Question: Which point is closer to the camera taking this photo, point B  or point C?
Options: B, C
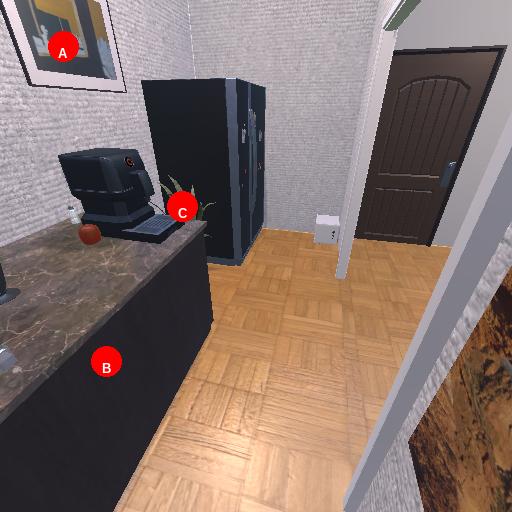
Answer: B